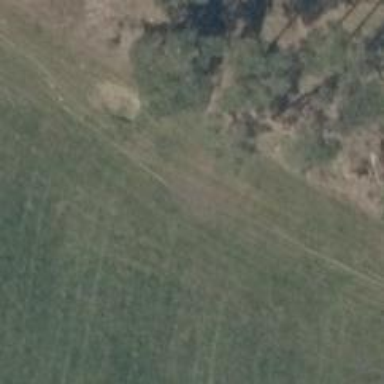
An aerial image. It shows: Track with grade 5 tracktype.